Question: I need a little help with something that I want to achieve. A want to implement this kind of view in my application :

like the button at the bottom of the page, and when user touch it, it's slide above and show other content. I'm pretty sure that I've found examples like that before, but now when I needed I couldn't find anything similar.
Any ideas what should I look for or even better if you can show me a link to a similar example I will appreciate that!
Thanks in advance!
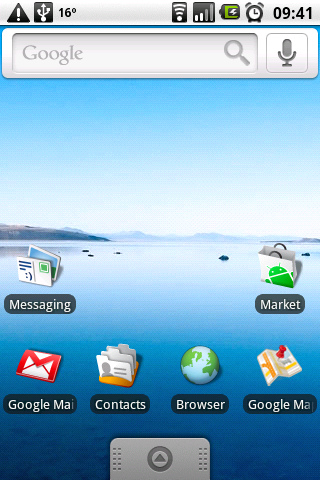
Answer: check this
<URL>